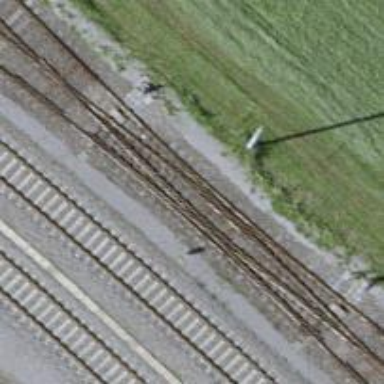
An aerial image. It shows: Railway switch.